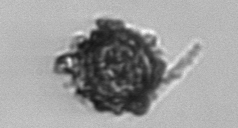
Label: Thalassiosira_TAG_external_detritus